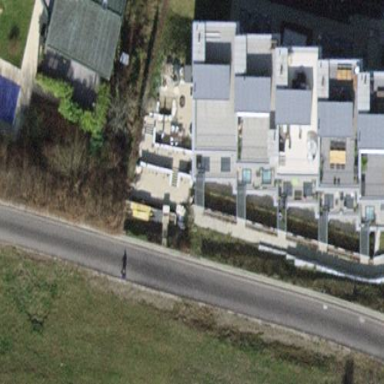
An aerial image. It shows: Terrace building with skillion roof shape.